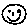
Label: smiley face